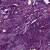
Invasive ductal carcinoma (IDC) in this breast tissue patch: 1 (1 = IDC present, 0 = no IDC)